Field crop: tomato
Growth stage: 1
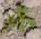
Species: portulaca